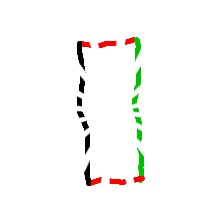
Shape: rectangle